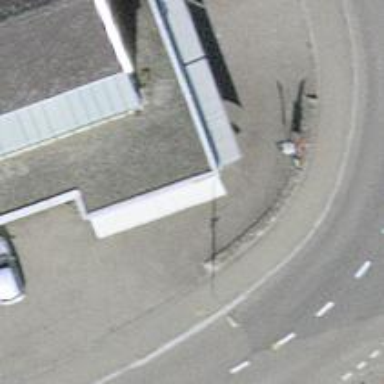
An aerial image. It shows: Post office.